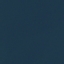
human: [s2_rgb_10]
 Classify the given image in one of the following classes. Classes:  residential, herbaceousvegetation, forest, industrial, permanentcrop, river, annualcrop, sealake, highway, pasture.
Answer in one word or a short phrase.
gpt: SeaLake